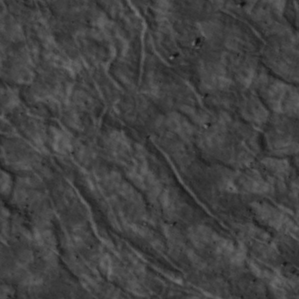
Label: non_frost